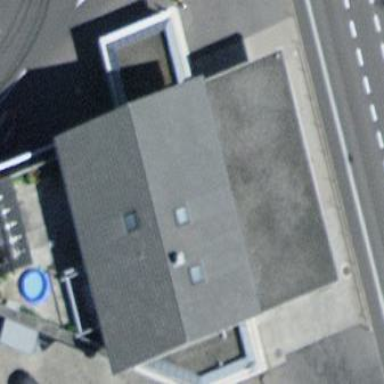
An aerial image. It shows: View of roof of building.